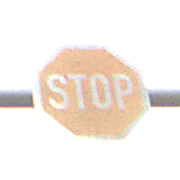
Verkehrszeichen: Stop
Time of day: MorningAfternoon
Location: Outdoor (Suburban)
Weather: Overcast
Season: NotSpecified
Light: Natural